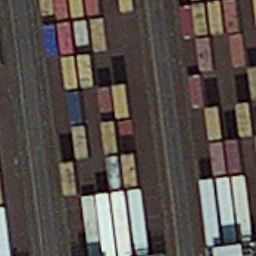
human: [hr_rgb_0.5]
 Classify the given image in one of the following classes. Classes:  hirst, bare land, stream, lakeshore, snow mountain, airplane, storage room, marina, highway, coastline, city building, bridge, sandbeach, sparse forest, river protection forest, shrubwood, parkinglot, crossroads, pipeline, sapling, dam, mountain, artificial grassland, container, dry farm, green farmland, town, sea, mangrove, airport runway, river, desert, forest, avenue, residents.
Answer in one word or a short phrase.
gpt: container